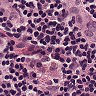
Metastatic tissue present: no